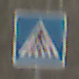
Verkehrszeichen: FussgaengerueberwegLinks
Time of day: MorningAfternoon
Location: Outdoor (Nature)
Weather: PartlyCloudy
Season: Winter
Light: Natural